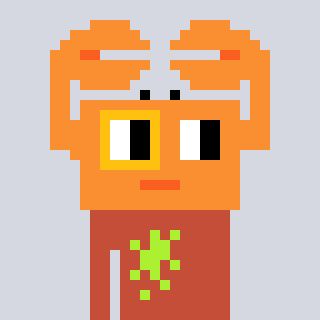
a pixel art character with square yellow and orange glasses, a crab-shaped head and a rust-colored body on a cool background